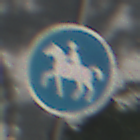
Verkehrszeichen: Reitweg
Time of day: Midday
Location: Outdoor (Suburban)
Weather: Clear
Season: NotSpecified
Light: Natural